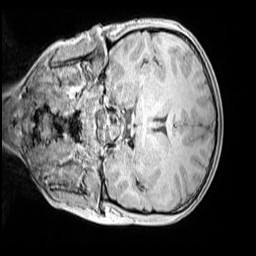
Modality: MP2RAGE
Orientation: coronal
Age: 10
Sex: female
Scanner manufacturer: siemens
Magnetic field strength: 3 T
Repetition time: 4 s
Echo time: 0.00299 s